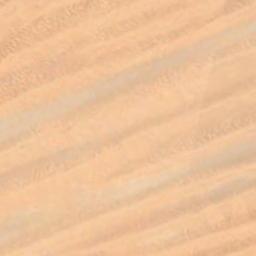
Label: desert